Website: walmart
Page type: cart
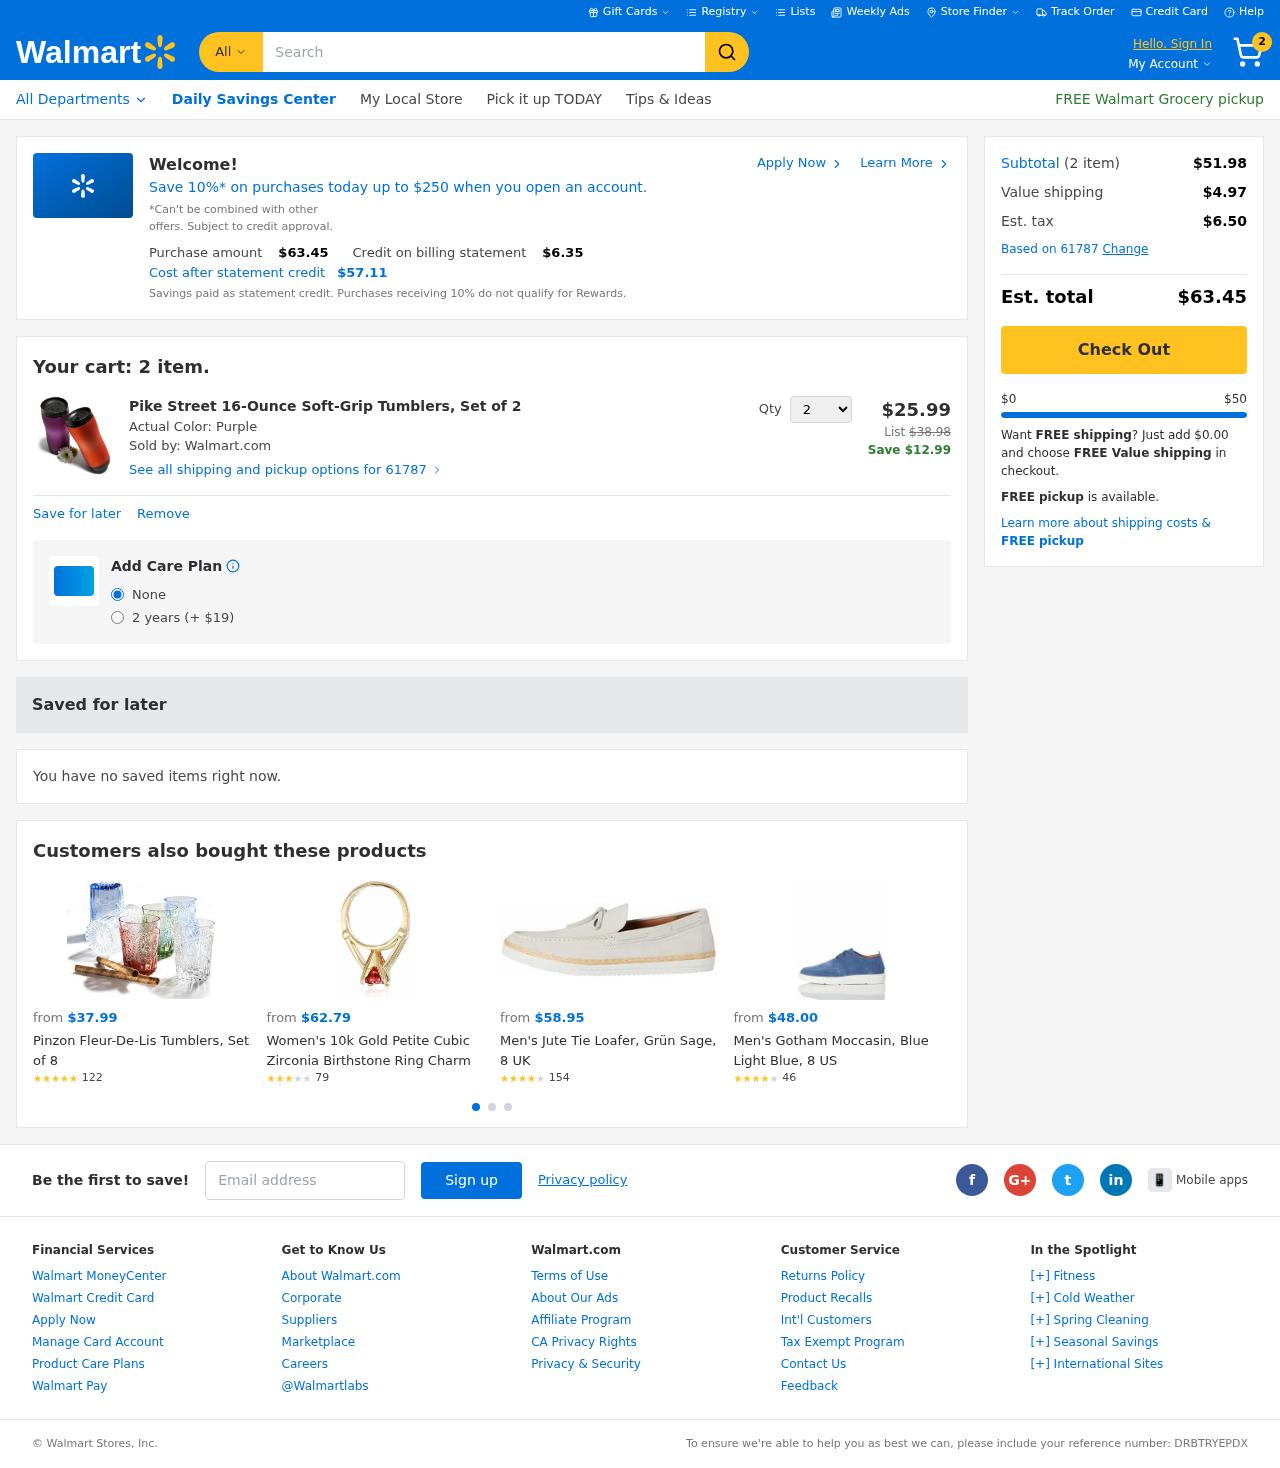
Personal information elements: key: PII_EMAIL
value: nathan_mckenzie@gmail.com
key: PII_POSTCODE
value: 61787
Product elements: key: PRODUCT1_NAME
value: Pike Street 16-Ounce Soft-Grip Tumblers, Set of 2
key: PRODUCT1_PRICE
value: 25.99
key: PRODUCT1_QUANTITY
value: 2
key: PRODUCT2_NAME
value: Pinzon Fleur-De-Lis Tumblers, Set of 8
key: PRODUCT2_NUM_RATINGS
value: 122
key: PRODUCT2_PRICE
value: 37.99
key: PRODUCT2_RATING
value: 4.9
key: PRODUCT3_NAME
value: Women's 10k Gold Petite Cubic Zirconia Birthstone Ring Charm
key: PRODUCT3_NUM_RATINGS
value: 79
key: PRODUCT3_PRICE
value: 62.79
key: PRODUCT3_RATING
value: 3.1
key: PRODUCT4_NAME
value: Men's Jute Tie Loafer, Grün Sage, 8 UK
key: PRODUCT4_NUM_RATINGS
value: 154
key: PRODUCT4_PRICE
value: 58.95
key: PRODUCT4_RATING
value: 4.3
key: PRODUCT5_NAME
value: Men's Gotham Moccasin, Blue Light Blue, 8 US
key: PRODUCT5_NUM_RATINGS
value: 46
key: PRODUCT5_PRICE
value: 48
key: PRODUCT5_RATING
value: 4.4
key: PRODUCT1_ORIGINAL_PRICE
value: $38.98
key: PRODUCT1_SAVINGS
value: Save $12.99
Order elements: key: ORDER_NUM_ITEMS
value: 2
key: ORDER_TOTAL
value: $63.45
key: PROMO_TOTAL_AFTER_CREDIT
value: $57.11
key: ORDER_SUBTOTAL
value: $51.98
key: ORDER_SHIPPING_COST
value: $4.97
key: ORDER_TAX
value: $6.50
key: FREE_SHIPPING_REMAINING
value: $0.00
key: ORDER_REFERENCE_NUMBER
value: DRBTRYEPDX
Search elements: key: HEADER_SEARCH
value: Search
Other elements: key: PROMO_CREDIT
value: $6.35